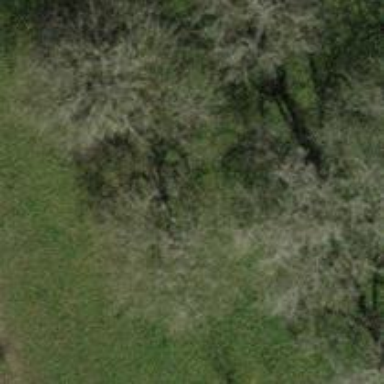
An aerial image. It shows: Urban tree adds touch of nature to the surroundings.